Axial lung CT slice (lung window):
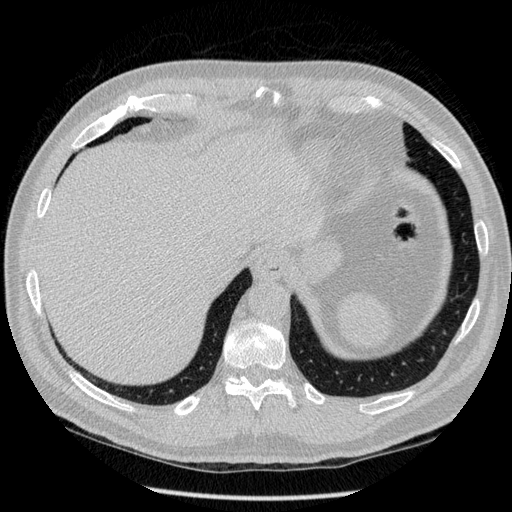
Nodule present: no